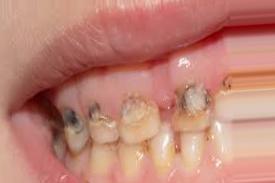
Condition: Caries